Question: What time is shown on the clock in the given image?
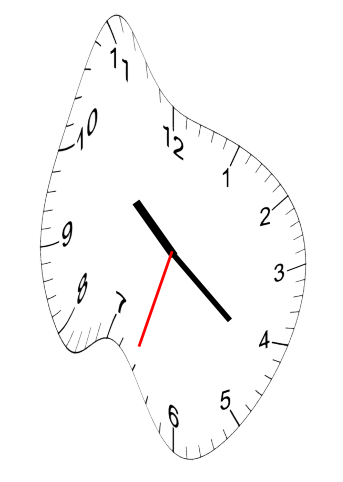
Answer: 10:21:33